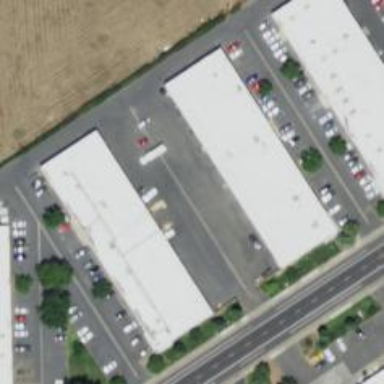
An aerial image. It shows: Retail area.